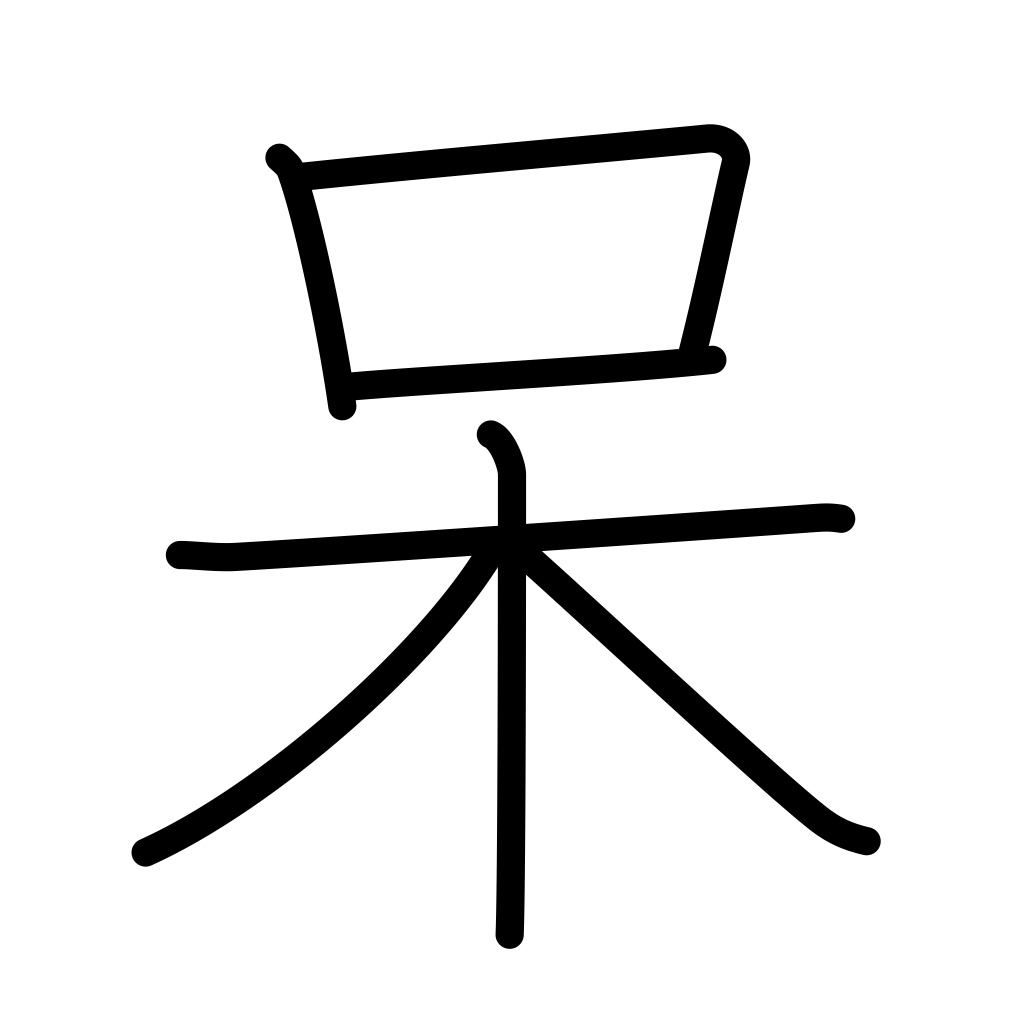
Meaning: be amazed, disgusted, shocked